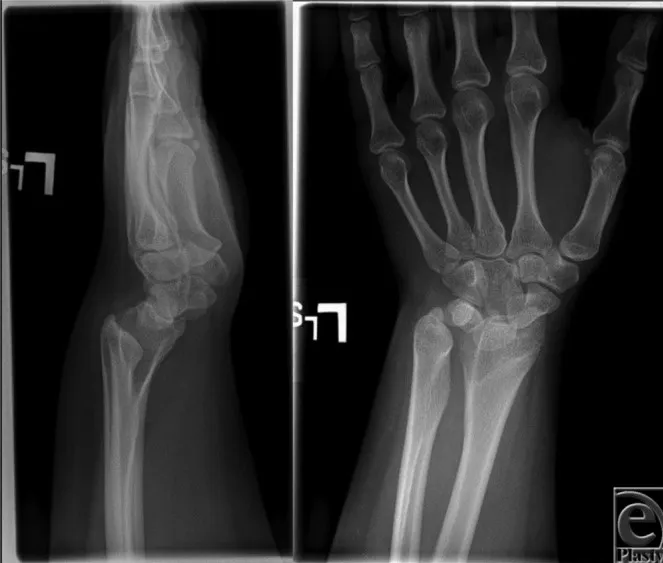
Patient's plain radiographs of the left wrist.
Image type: radiology (x_ray)